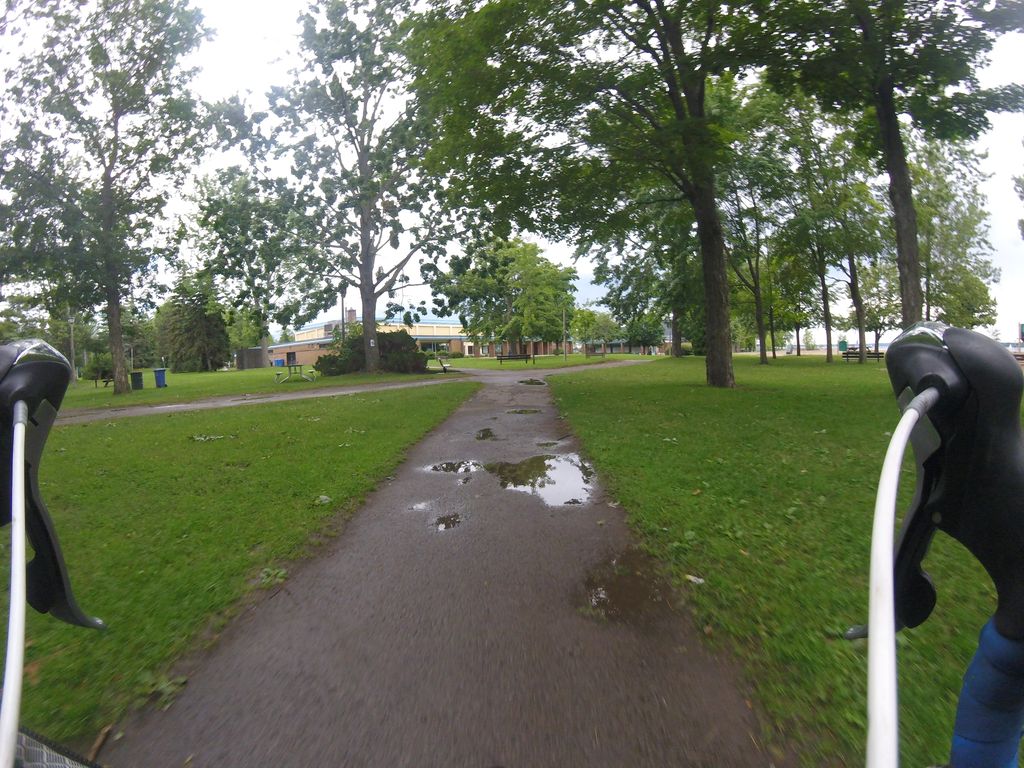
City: ottawa-gatineau